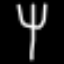
Label: fork